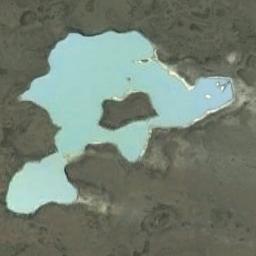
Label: lake